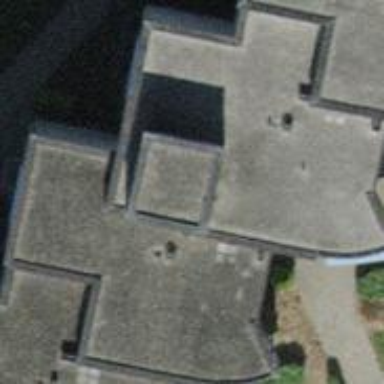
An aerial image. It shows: Modern apartment building with flat roof design.